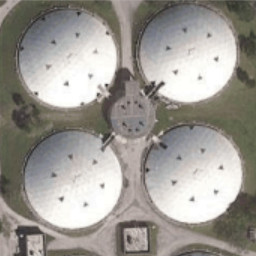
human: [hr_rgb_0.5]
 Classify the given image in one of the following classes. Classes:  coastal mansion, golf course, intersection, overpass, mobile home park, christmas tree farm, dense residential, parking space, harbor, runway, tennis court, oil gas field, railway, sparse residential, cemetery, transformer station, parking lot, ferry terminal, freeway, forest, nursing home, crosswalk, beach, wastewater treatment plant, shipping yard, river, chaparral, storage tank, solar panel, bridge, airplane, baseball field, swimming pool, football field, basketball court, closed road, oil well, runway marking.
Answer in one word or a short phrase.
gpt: storage tank